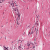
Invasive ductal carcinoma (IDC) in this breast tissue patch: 0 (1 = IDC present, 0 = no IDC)